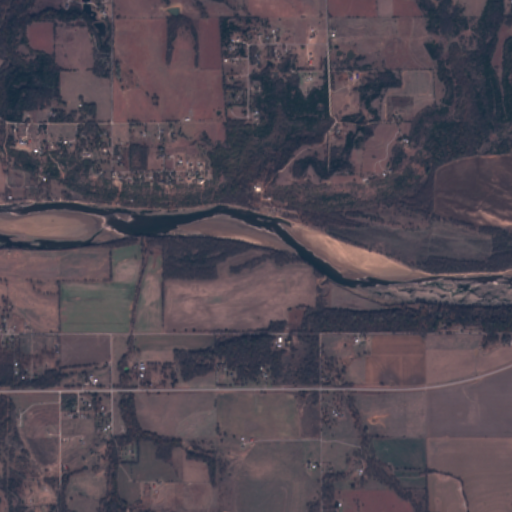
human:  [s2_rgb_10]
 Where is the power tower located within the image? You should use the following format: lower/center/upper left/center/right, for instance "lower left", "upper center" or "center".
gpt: The power tower is located in the lower right of the image.
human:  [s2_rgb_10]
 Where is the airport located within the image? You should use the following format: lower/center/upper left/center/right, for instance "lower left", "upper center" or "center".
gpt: There is no airport in the image.